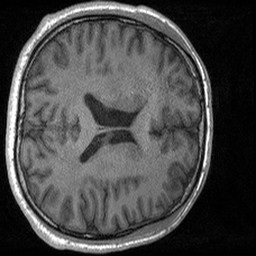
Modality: T1w
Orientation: axial
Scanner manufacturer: siemens
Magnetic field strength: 3 T
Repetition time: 1.54 s
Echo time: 0.00234 s